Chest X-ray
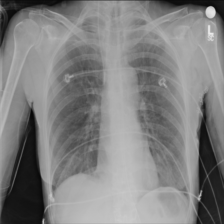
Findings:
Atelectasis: negative
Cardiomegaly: negative
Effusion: negative
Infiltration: negative
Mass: negative
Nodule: negative
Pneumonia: negative
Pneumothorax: negative
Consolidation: negative
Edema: negative
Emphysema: negative
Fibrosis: negative
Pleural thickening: negative
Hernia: negative